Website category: sports
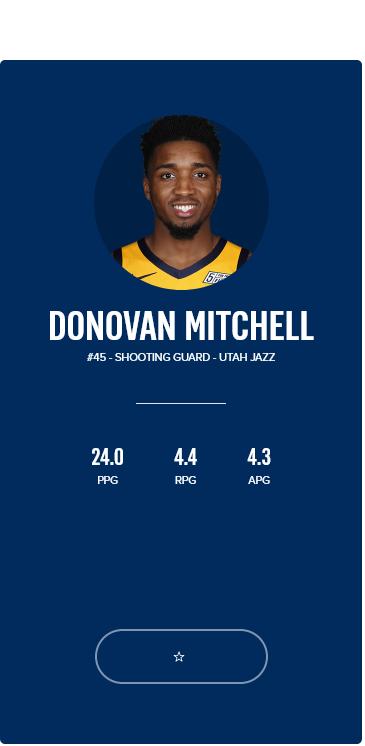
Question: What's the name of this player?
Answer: DONOVAN MITCHELL

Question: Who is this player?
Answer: DONOVAN MITCHELL

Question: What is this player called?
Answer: DONOVAN MITCHELL

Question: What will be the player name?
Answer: DONOVAN MITCHELL

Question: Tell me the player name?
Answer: DONOVAN MITCHELL

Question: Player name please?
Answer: DONOVAN MITCHELL

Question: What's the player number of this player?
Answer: #45

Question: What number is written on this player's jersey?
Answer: #45

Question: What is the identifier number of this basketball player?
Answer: #45

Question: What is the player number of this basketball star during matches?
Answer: #45

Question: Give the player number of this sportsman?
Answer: #45

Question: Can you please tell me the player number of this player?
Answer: #45

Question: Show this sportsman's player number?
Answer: #45

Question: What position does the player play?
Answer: SHOOTING GUARD

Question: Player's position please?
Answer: SHOOTING GUARD

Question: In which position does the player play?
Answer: SHOOTING GUARD

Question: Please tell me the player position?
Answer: SHOOTING GUARD

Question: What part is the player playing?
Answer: SHOOTING GUARD

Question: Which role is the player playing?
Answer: SHOOTING GUARD

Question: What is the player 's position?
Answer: SHOOTING GUARD

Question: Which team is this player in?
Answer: UTAH JAZZ

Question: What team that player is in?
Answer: UTAH JAZZ

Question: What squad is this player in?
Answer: UTAH JAZZ

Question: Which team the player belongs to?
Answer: UTAH JAZZ

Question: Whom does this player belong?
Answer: UTAH JAZZ

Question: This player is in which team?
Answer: UTAH JAZZ

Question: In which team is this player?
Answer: UTAH JAZZ

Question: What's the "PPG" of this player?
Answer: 24.0

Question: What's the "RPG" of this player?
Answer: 4.4

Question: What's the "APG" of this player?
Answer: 4.3

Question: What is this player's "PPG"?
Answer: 24.0

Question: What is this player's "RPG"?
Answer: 4.4

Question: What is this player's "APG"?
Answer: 4.3

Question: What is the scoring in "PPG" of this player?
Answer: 24.0

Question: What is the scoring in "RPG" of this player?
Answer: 4.4

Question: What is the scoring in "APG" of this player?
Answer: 4.3

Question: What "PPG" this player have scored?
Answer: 24.0

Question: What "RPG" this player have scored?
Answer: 4.4

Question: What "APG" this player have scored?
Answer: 4.3

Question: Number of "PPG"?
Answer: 24.0

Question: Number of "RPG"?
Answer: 4.4

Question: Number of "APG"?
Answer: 4.3

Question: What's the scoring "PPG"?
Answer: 24.0

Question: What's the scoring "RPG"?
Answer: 4.4

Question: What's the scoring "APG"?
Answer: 4.3